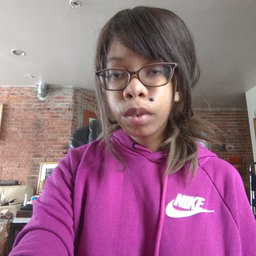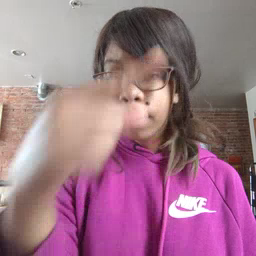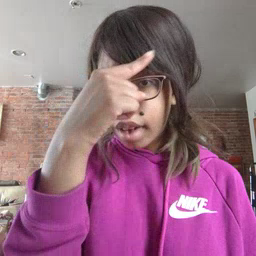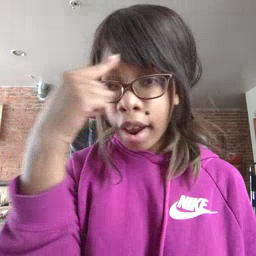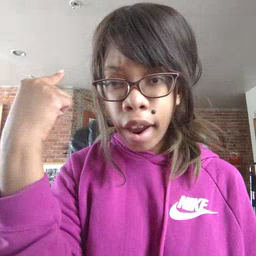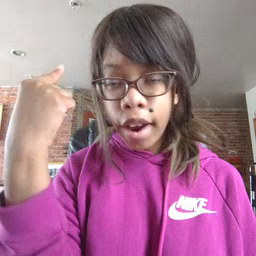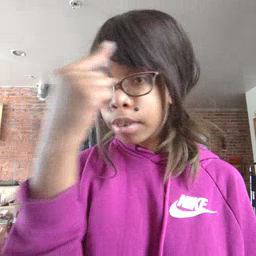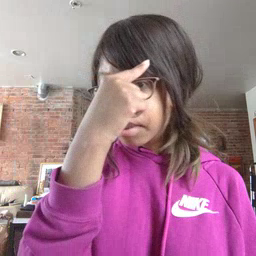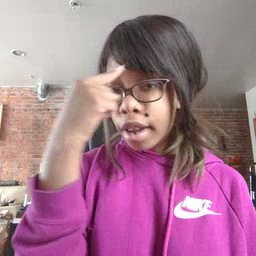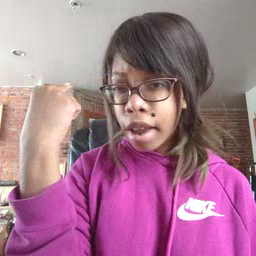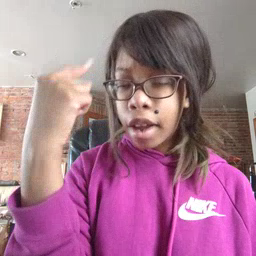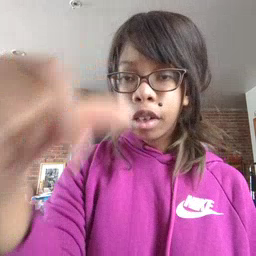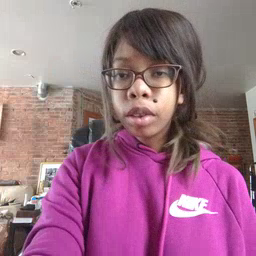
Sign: black